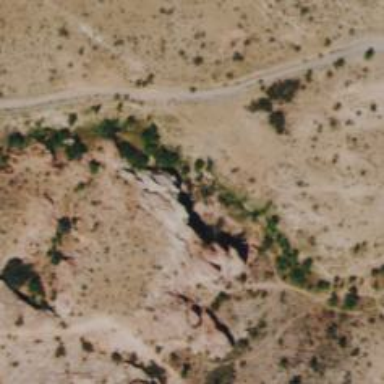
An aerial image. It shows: Natural cliff.